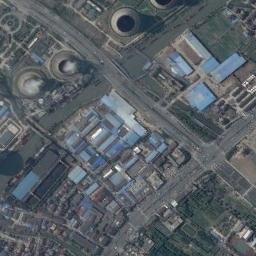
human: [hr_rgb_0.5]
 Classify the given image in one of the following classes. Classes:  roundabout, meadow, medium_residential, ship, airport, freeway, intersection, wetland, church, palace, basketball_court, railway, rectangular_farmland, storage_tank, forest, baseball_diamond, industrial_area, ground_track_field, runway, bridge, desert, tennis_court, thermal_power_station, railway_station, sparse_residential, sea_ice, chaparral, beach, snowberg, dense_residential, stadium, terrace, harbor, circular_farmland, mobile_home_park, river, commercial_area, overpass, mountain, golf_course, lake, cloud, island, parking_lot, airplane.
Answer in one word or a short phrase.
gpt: thermal_power_station